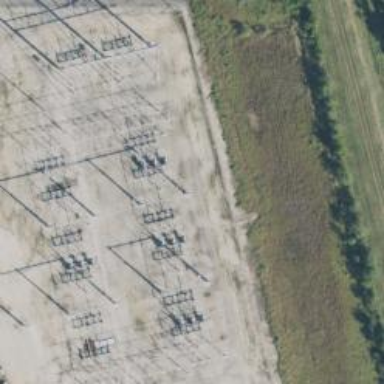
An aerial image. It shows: Switch for power supply.